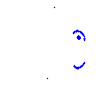
Particle: proton